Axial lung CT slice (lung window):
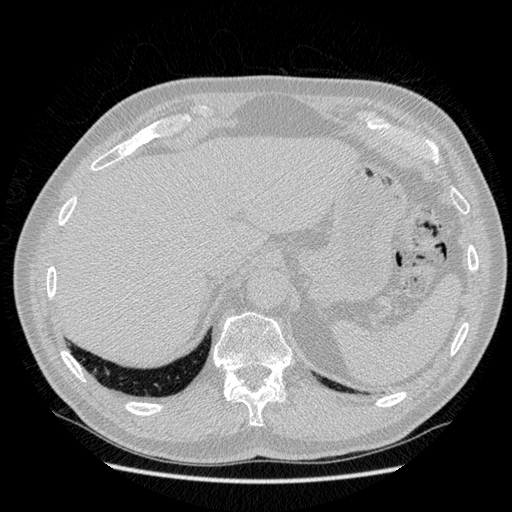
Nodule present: no